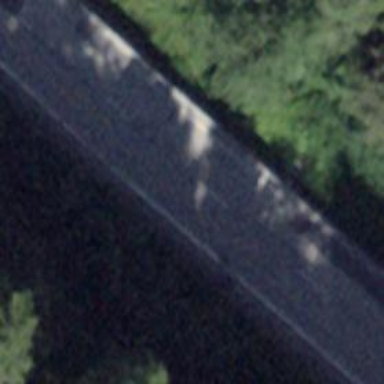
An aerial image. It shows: Secondary road with asphalt surface.